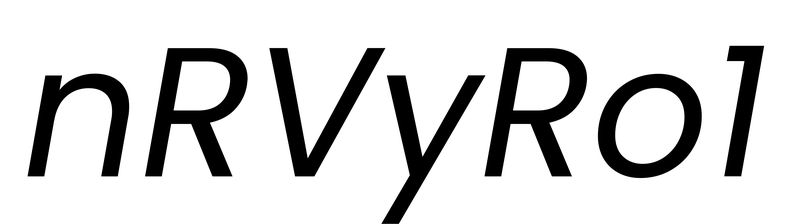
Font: Poppins-Italic